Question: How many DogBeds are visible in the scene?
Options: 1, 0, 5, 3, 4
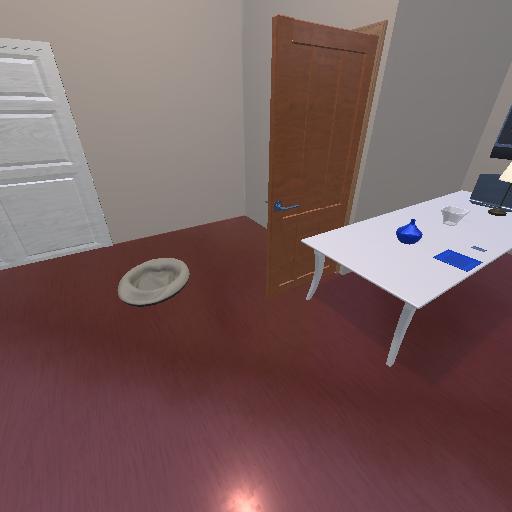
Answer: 1